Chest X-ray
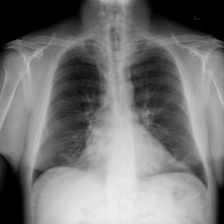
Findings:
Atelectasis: negative
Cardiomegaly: negative
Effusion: negative
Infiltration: negative
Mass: negative
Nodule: negative
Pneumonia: negative
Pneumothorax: negative
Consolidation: negative
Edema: negative
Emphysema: negative
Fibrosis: negative
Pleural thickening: negative
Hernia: negative